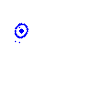
Particle: pion